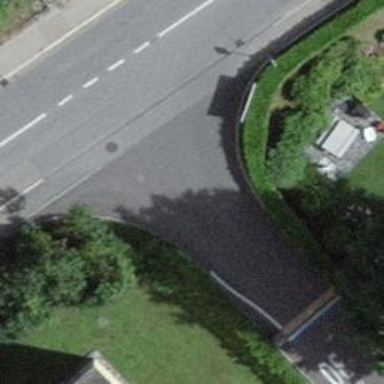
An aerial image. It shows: Smooth asphalt road in residential area.